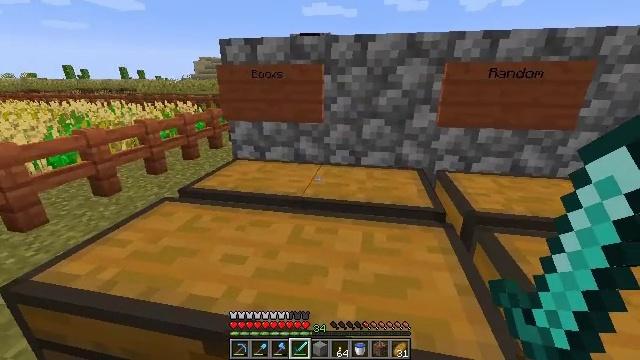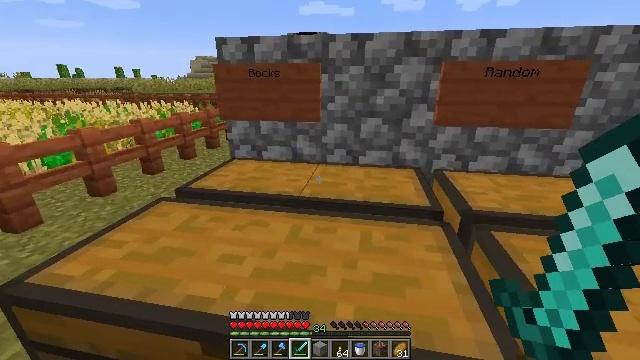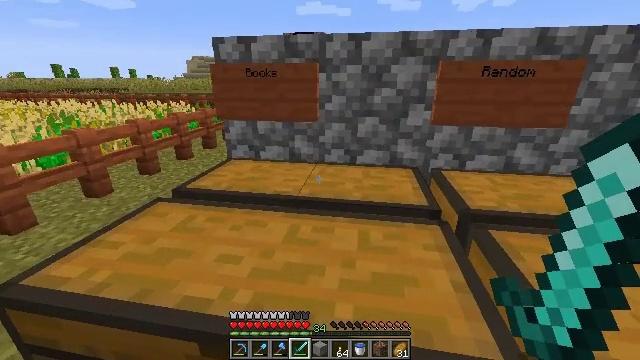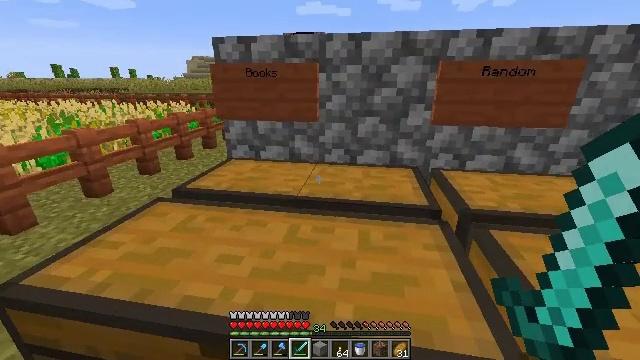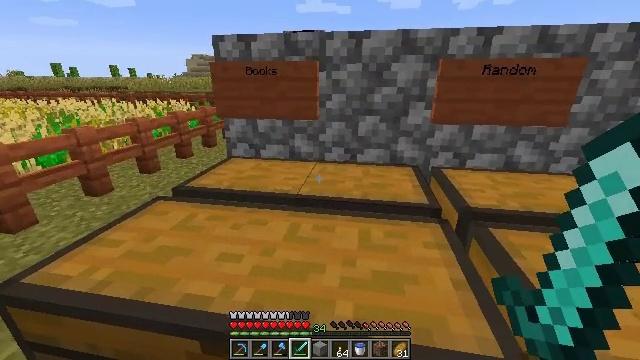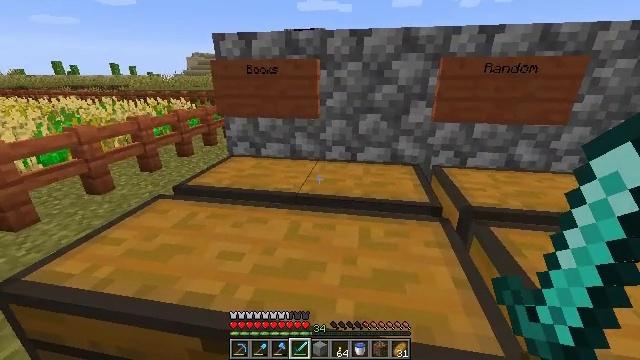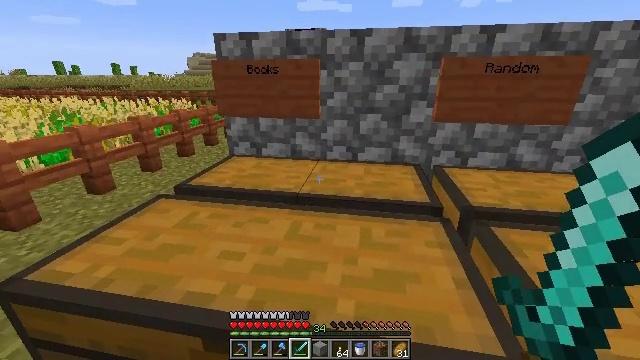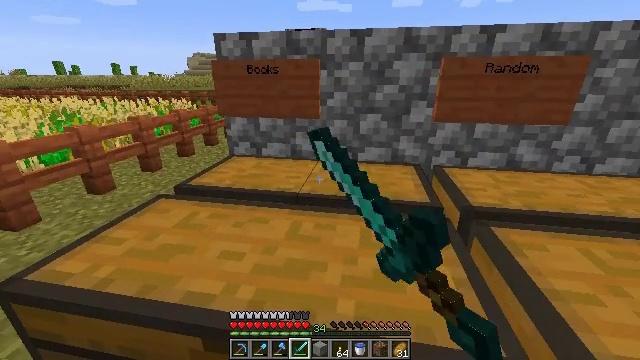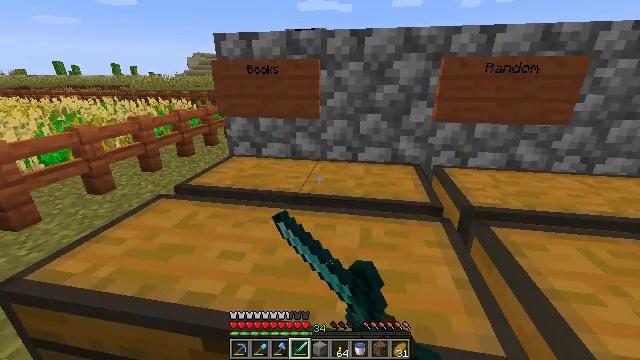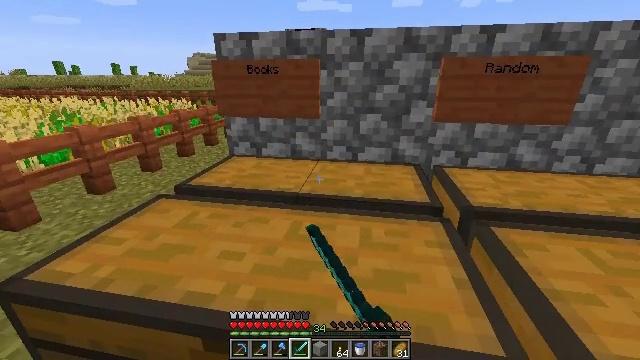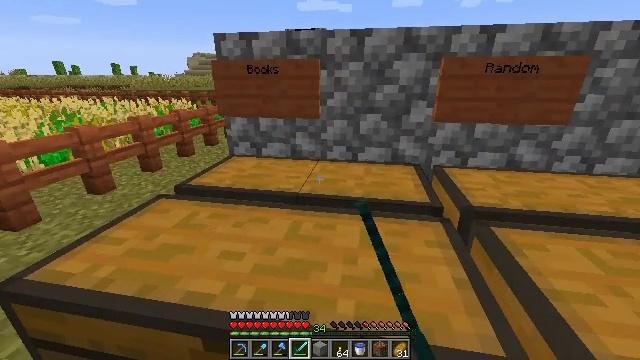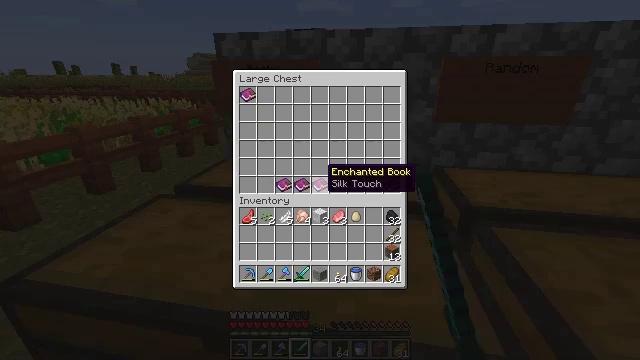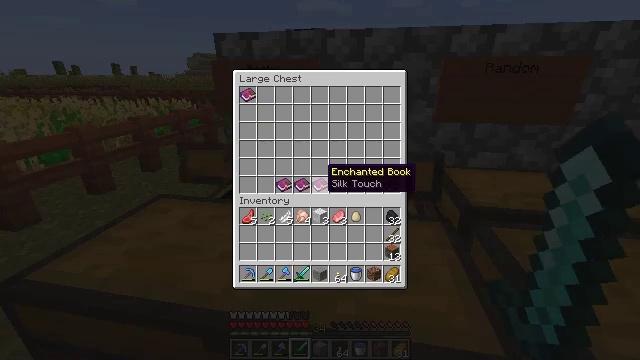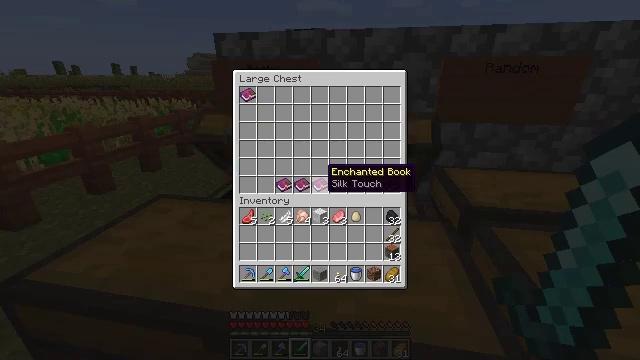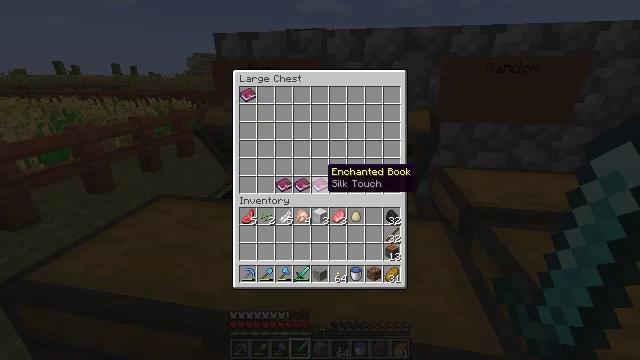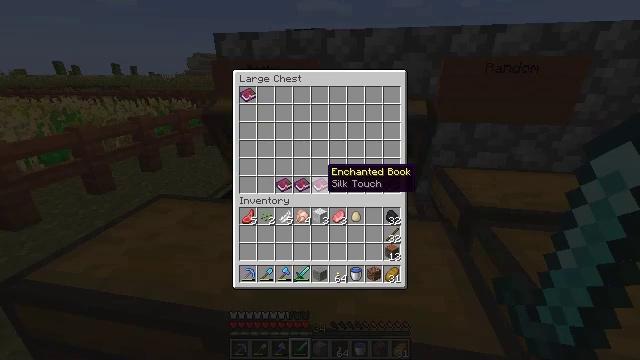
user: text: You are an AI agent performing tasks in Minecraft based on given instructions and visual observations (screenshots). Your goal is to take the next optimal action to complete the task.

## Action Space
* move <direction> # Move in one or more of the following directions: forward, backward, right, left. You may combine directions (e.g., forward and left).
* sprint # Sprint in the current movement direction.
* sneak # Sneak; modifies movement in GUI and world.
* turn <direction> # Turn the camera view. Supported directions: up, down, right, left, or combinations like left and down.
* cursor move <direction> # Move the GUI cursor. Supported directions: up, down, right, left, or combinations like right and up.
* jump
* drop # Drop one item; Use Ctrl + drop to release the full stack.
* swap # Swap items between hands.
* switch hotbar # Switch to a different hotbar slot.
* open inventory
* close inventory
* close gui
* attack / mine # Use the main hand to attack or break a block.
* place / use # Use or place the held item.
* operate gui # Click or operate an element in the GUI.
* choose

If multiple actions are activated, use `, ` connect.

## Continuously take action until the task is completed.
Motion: motion action
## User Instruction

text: Craft melon seeds by placing melon slices in the crafting grid.
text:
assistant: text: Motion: no_op
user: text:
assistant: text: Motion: no_op
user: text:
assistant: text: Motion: no_op
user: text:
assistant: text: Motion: no_op
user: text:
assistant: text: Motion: no_op
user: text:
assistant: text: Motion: use / place
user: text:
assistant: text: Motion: use / place
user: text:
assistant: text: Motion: use / place
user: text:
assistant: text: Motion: use / place
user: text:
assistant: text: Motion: no_op
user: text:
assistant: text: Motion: open gui
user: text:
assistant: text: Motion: no_op
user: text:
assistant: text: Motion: no_op
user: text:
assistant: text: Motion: no_op
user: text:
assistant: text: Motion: no_op
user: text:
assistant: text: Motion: no_op
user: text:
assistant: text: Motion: no_op
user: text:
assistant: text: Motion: no_op
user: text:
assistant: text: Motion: no_op
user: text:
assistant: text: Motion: no_op
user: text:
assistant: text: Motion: cursor move right
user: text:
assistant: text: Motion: cursor move right and up
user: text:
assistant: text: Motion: cursor move right and up
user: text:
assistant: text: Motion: cursor move right
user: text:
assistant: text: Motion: cursor move left and down
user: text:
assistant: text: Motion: cursor move left and down
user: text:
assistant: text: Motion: cursor move left and down
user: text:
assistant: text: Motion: turn down, close gui
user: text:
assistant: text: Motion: turn down
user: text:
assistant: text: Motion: turn down